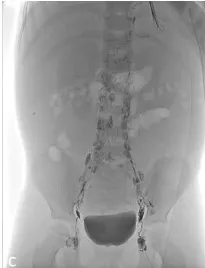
Thoracic duct embolization using the transvenous approach. Final lymphangiography demonstrating no chylous leak.
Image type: radiology (x_ray)